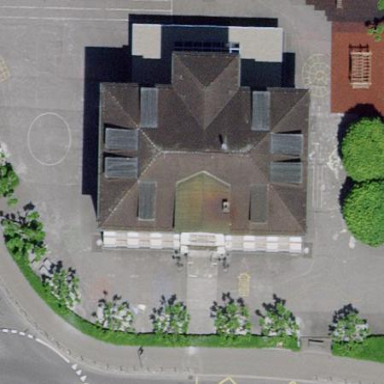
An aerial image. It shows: School.